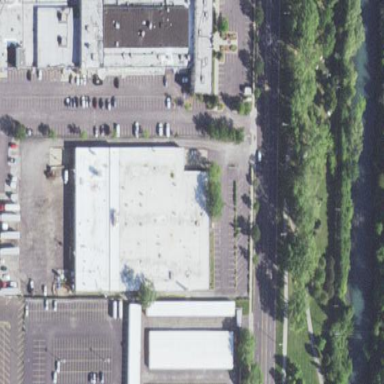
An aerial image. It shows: Office building.